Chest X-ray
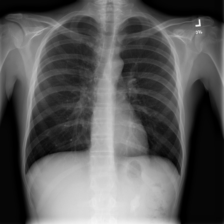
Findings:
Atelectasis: negative
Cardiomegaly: negative
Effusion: negative
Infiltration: negative
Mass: negative
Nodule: negative
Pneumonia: negative
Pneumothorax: negative
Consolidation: negative
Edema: negative
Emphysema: negative
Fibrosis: negative
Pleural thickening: negative
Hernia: negative